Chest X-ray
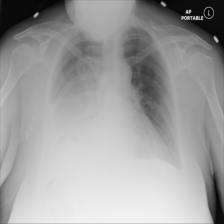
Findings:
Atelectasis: negative
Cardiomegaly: negative
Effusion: positive
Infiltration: negative
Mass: negative
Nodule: negative
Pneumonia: negative
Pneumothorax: negative
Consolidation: negative
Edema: negative
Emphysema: negative
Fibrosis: negative
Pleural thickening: negative
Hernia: negative